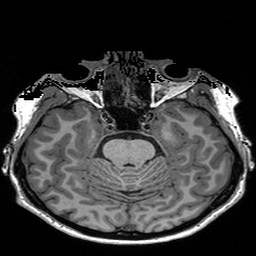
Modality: T1w
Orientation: coronal
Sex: female